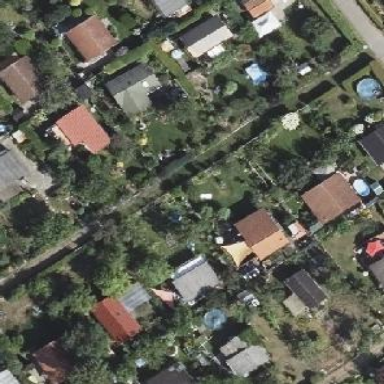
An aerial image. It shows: Plot in the allotments.